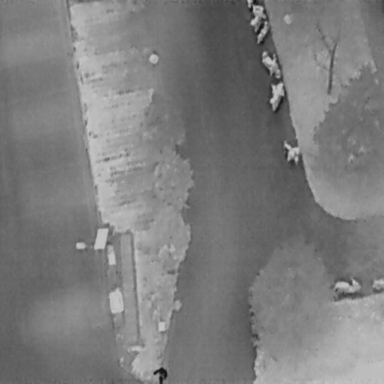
There are nine objects shown in the infrared image, including eight Bicycles, and a Person.